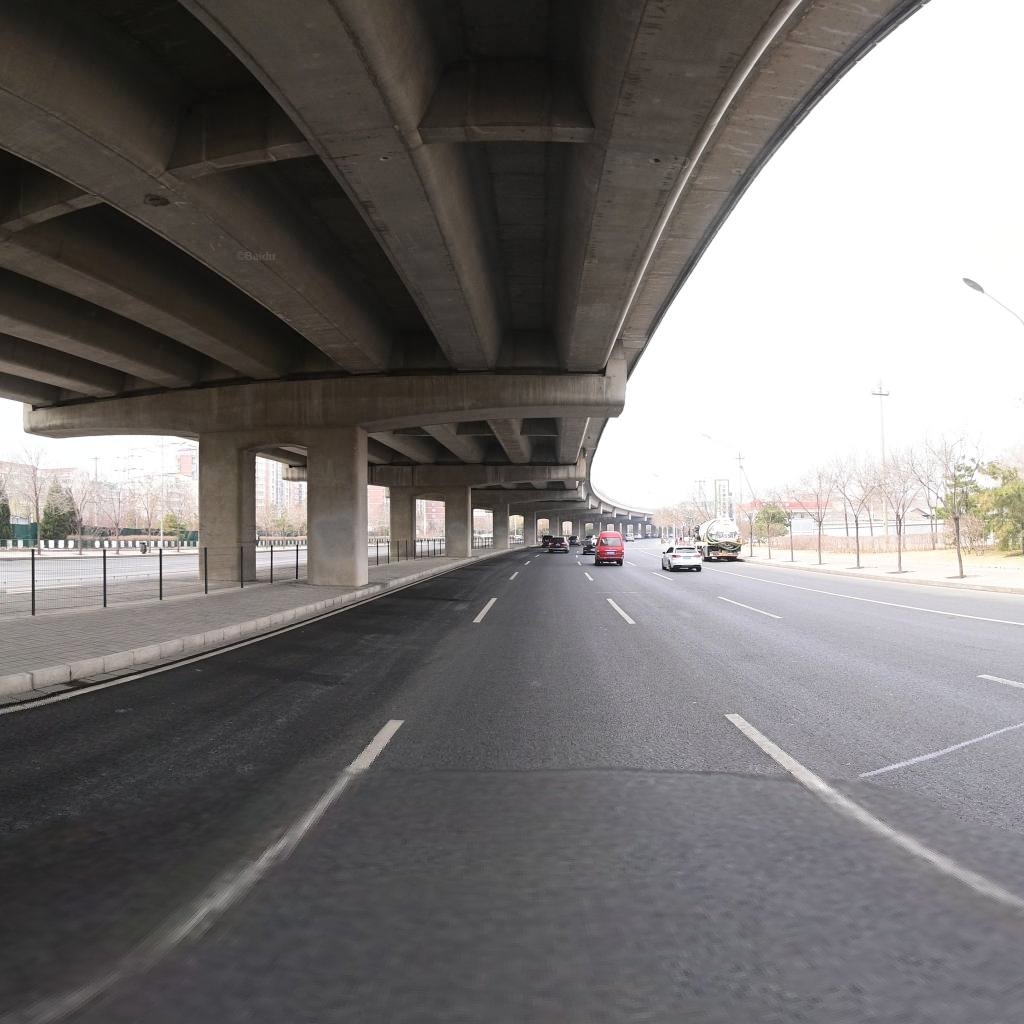
Region: Haidian
Road damage annotations: transverse patch